Question: I have made a HMENU like this:
'''
lib.mainMenu = HMENU
lib.mainMenu {
entryLevel = 0
1 = TMENU
1 {
NO.allWrap = <div id="forsideknap">|</div> || <div id="butikker">|</div> || <div id="nyheder">|</div> || <div id="arrangementer">|</div> || <div id="avis">|</div>
}
}
'''
and it is looking like this on my page:

as you can see the each page name and link is infront of each div. How do i assign each page element to its specific div element ? in other words, i need to get rid of the text infront, so when you click on the div image it has the same functionality as if you clicked on the links which are generated.
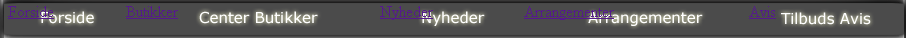
Answer: You can either set 'NO.doNotShowLink = 1' to hide the complete A-tag (the DIV-wrap will still be rendered).
Or you can do this via CSS. By setting for example the following properties on the A-tag:
'''
a {
overflow: hidden;
text-indent: 1000px;
}
'''
It might also be required to set a 'width' for the A-tag, for the 'overflow: hidden' to work.